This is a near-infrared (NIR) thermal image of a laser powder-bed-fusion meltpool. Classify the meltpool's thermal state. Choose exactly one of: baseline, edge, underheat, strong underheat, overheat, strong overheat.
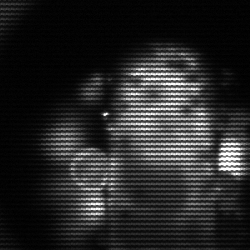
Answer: strong underheat